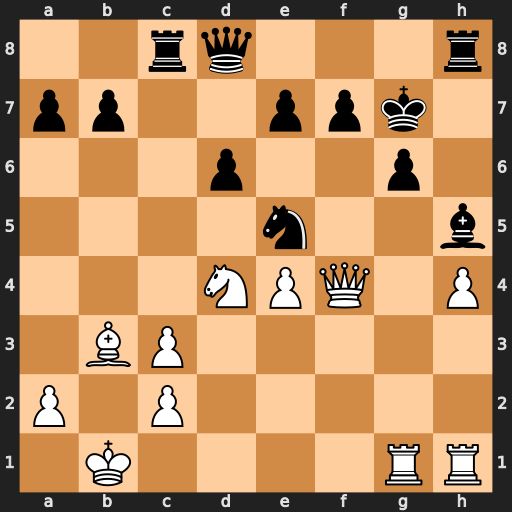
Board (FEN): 2rq3r/pp2ppk1/3p2p1/4n2b/3NPQ1P/1BP5/P1P5/1K4RR
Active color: w
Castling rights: -
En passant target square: -
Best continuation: Bxf7 Qb6+ Bb3